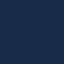
Label: SeaLake